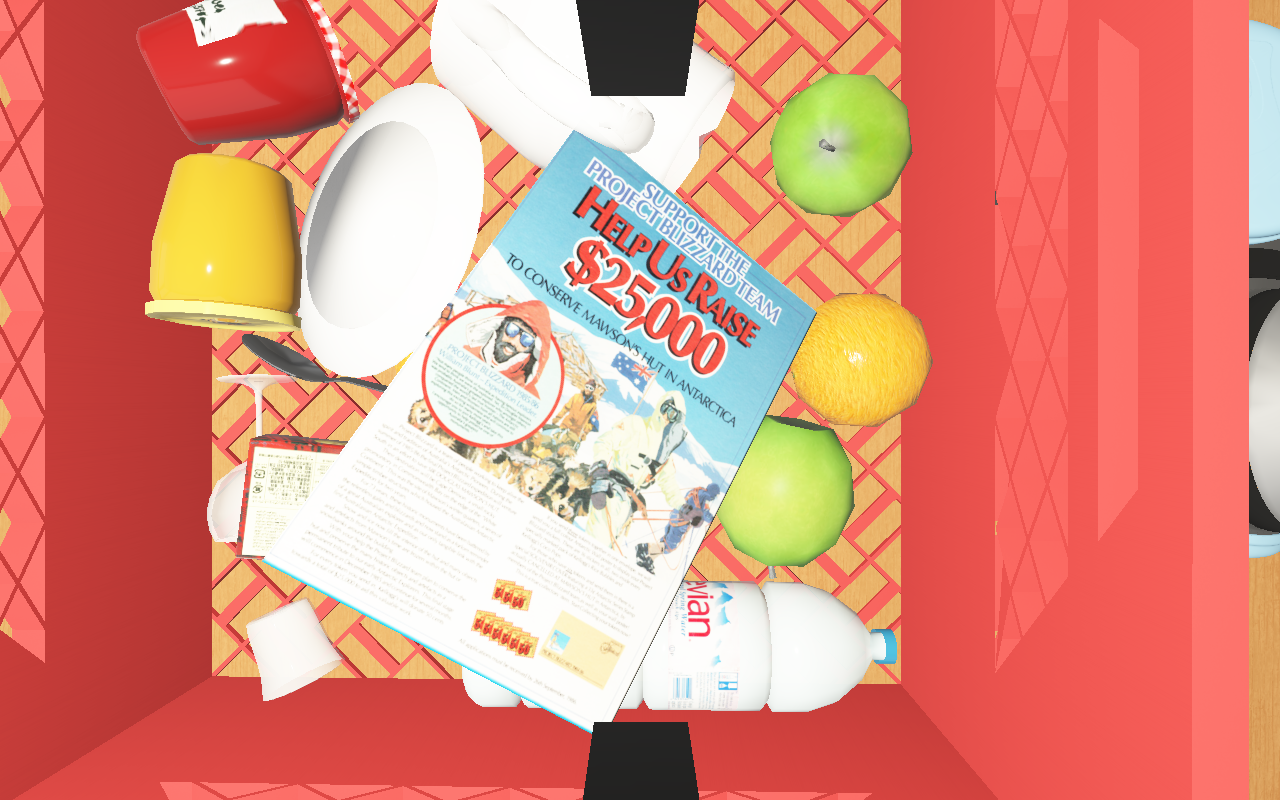
Objects in the scene:
apple
apple
orange
plate
honey jar
cereal box
cereal box
biscuit box